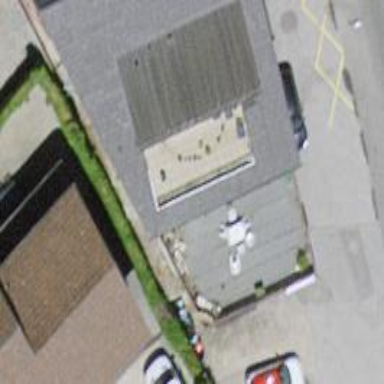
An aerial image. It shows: Car repair shop.